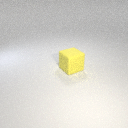
large yellow rubber cube